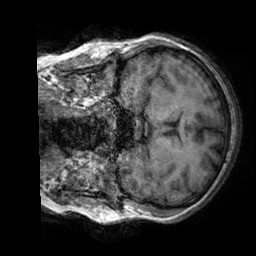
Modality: T1w
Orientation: coronal
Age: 30
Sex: female
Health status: healthy
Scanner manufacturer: siemens
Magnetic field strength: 3 T
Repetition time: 2.3 s
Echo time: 0.00303 s